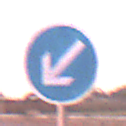
Verkehrszeichen: VorgeschriebeneVorbeifahrtLinks
Umgebung: Outdoor, Urban
Tageszeit: SunriseSunset
Wetter: PartlyCloudy
Licht: Natural
Jahreszeit: NotSpecified
Kontrast: MediumContrast